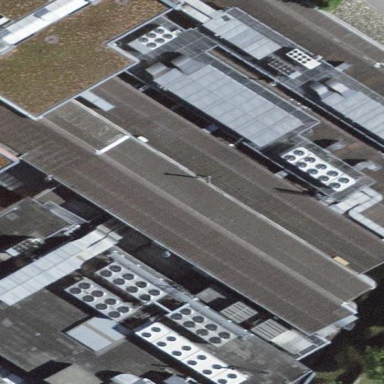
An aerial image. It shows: Industrial building.